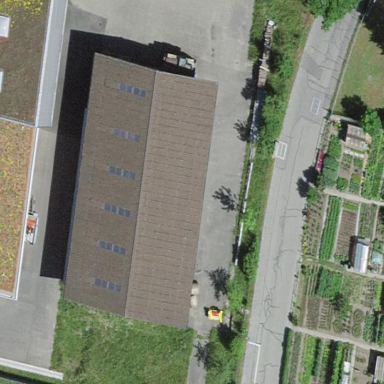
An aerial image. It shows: Group of garages.